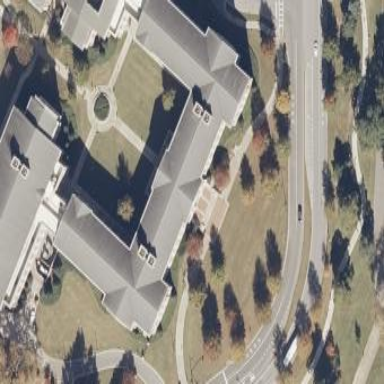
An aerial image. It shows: View of university building.